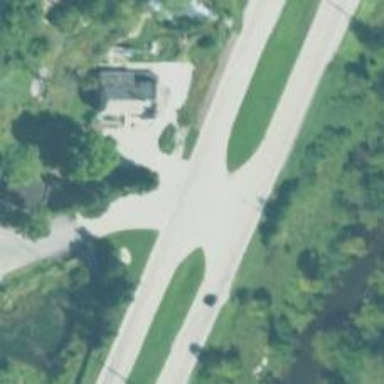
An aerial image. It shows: Secondary link road.